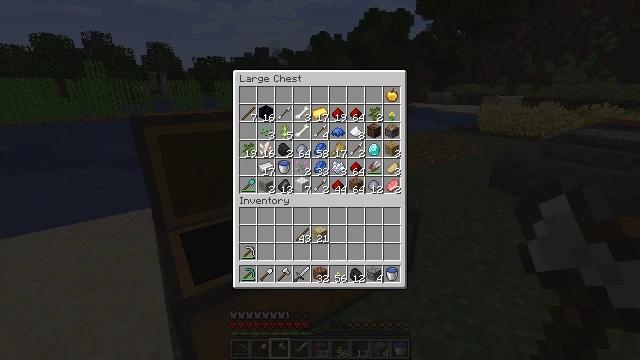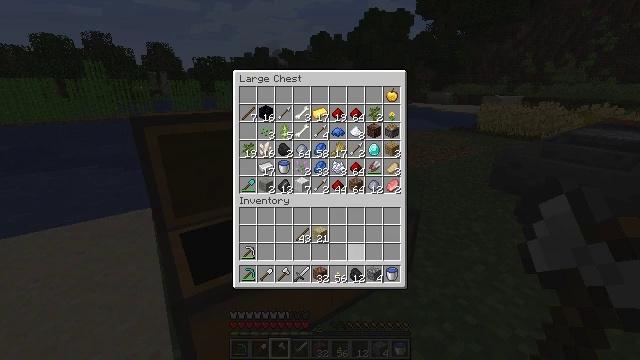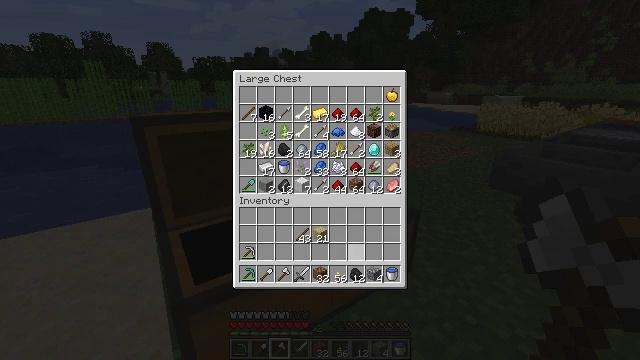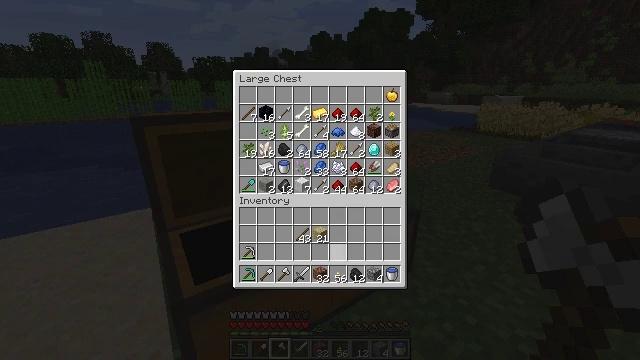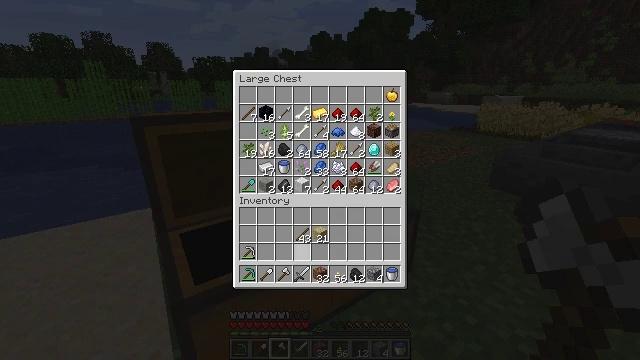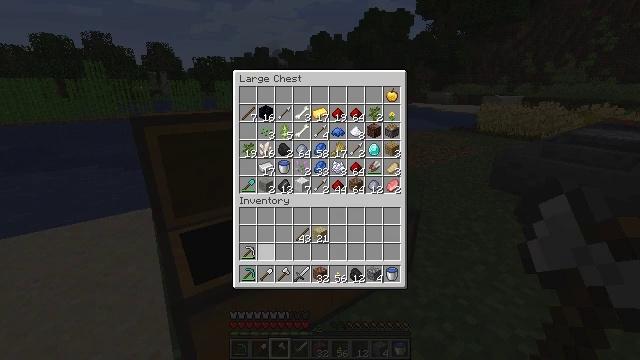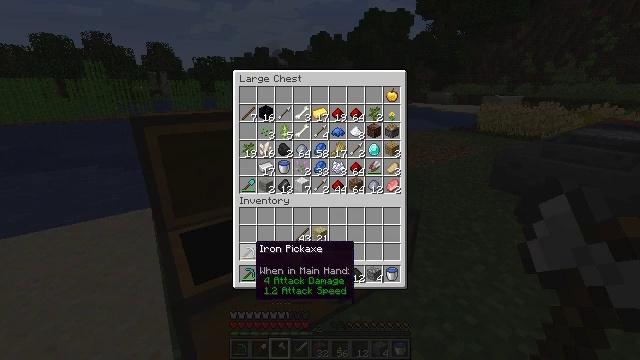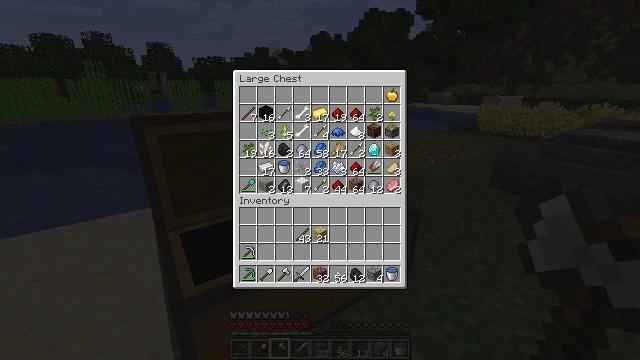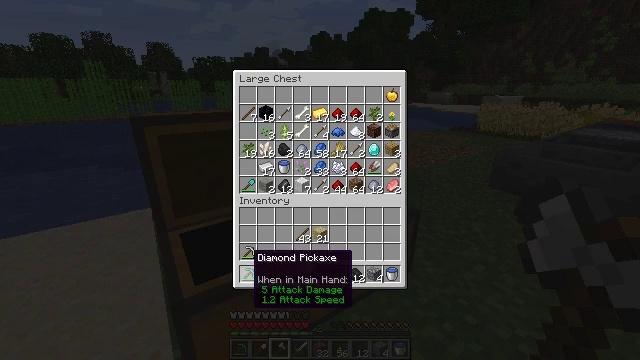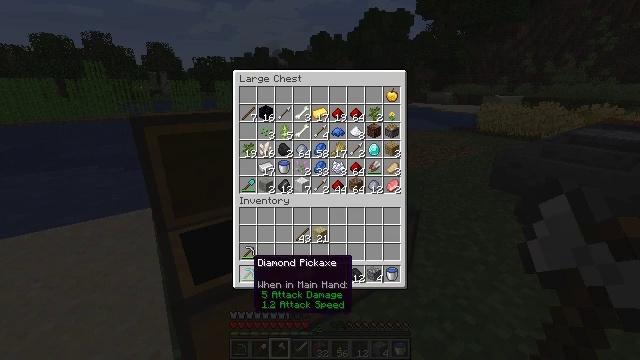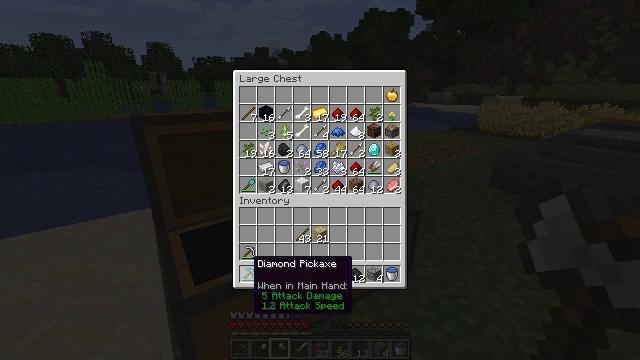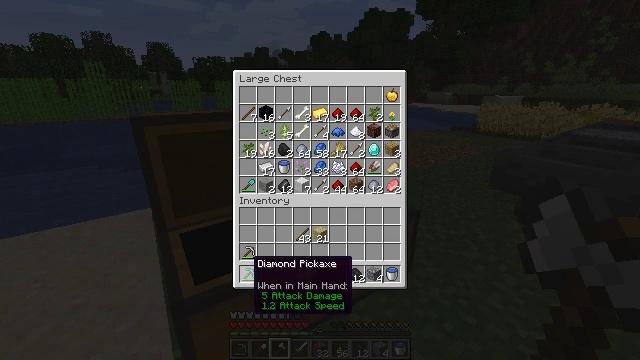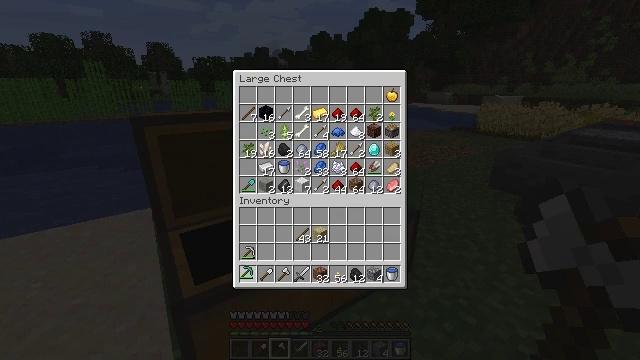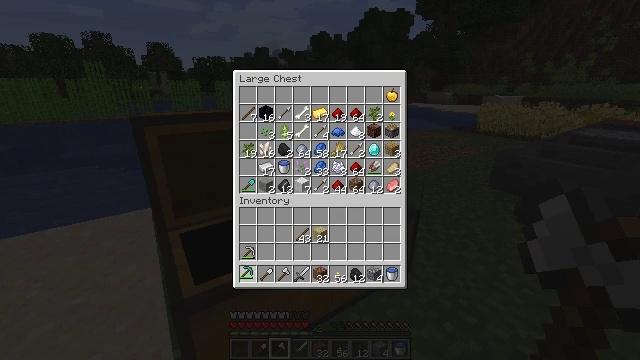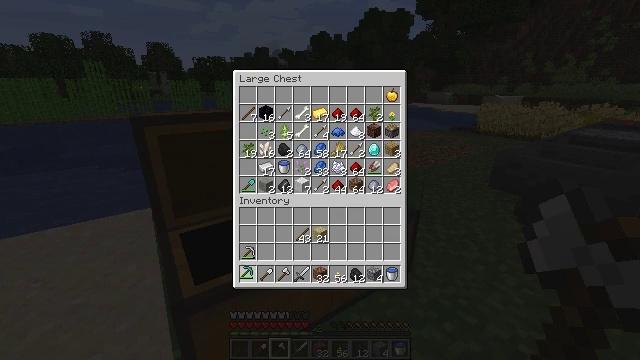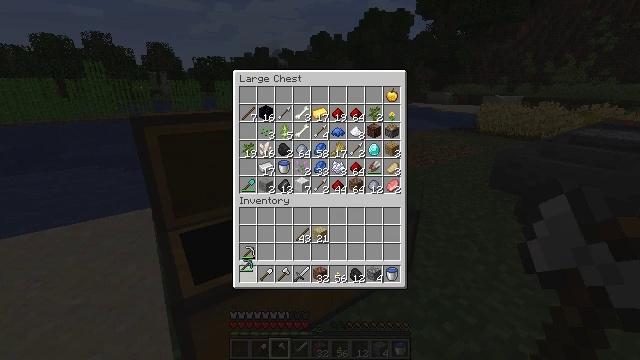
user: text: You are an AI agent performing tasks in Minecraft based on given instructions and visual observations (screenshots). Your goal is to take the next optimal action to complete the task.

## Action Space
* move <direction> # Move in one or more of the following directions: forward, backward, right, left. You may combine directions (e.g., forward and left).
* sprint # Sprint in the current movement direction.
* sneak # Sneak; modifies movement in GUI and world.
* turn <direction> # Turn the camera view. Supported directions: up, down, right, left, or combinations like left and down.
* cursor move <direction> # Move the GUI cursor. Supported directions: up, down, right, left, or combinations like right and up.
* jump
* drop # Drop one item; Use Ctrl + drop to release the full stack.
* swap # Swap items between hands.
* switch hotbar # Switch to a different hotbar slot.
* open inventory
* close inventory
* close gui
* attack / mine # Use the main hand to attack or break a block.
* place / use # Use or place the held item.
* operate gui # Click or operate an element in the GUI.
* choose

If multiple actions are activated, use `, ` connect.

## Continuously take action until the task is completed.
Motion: motion action
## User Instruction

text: Get wheat from the farmland.
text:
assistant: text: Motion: no_op
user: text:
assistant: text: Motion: no_op
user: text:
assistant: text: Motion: cursor move left
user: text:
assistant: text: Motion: cursor move left
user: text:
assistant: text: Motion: cursor move left
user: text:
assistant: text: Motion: cursor move left
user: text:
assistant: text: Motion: no_op
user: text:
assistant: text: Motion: no_op
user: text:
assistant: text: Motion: no_op
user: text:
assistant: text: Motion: no_op
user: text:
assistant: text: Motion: no_op
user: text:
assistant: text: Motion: operate gui
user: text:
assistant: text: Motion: operate gui
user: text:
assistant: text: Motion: operate gui
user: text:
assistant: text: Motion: cursor move up
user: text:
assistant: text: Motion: cursor move up
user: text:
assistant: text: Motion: cursor move up
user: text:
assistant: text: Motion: cursor move up
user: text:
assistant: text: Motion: cursor move up
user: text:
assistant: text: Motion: cursor move up
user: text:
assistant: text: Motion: cursor move up
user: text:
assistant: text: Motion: no_op
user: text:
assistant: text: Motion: no_op
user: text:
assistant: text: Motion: no_op
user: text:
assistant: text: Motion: no_op
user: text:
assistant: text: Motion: no_op
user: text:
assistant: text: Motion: operate gui
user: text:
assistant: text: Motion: operate gui
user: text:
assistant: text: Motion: operate gui
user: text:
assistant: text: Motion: operate gui